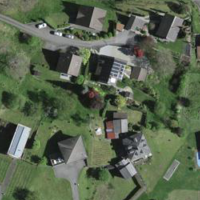
EUNIS habitat code: 55
Species observed at this site:
Zoropsis spinimana